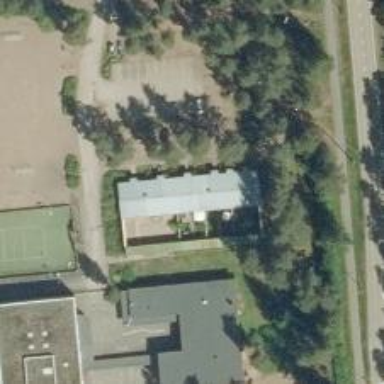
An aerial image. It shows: Kindergarten.